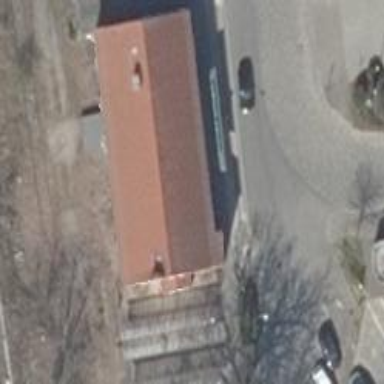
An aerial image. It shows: Train station building.